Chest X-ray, AP view. Patient: 29 years old, sex F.
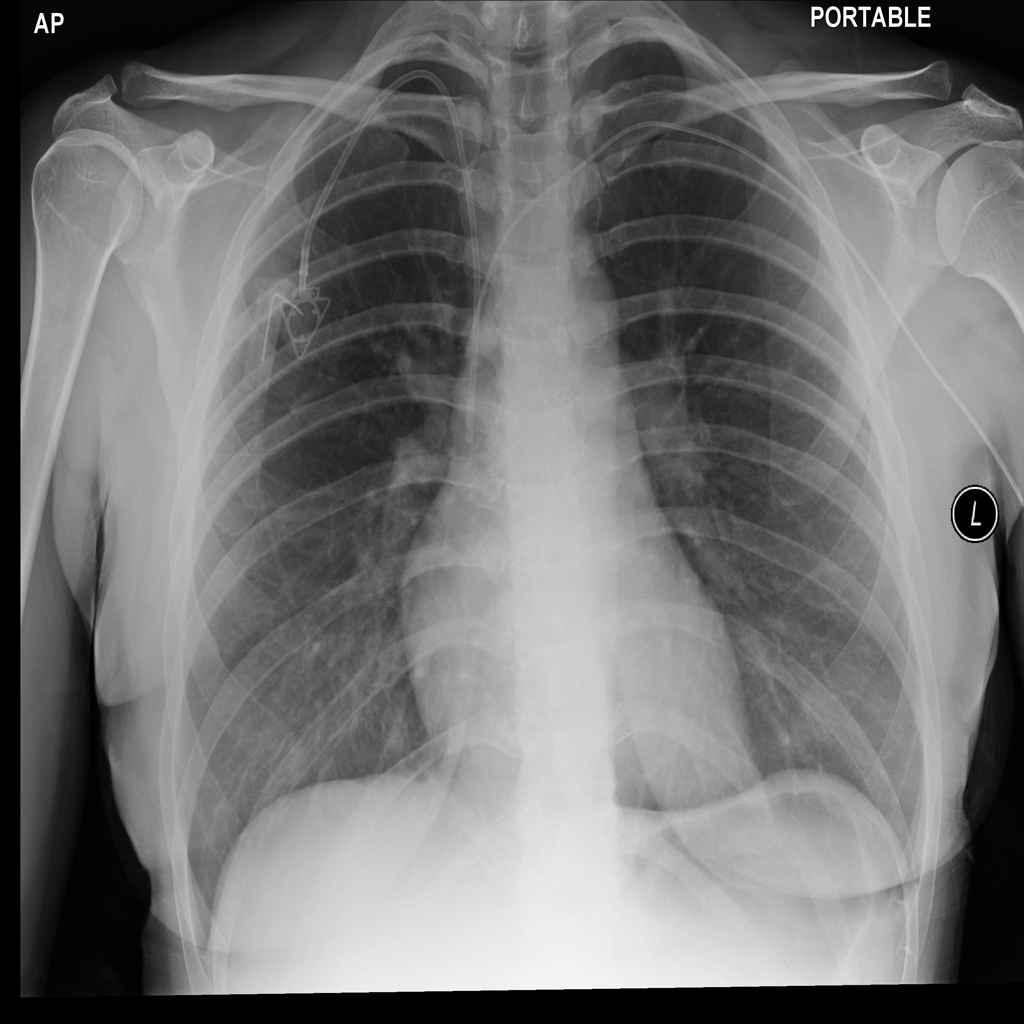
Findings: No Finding